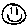
Label: smiley face